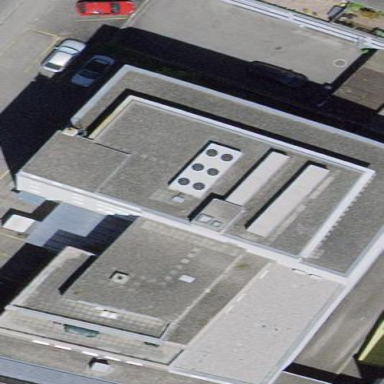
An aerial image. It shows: Commercial building.